Question: I have a plist that I am trying to sort into sections. I have everything setup and it is working but the one thing I cannot setup is the 'numberOfRowsInSection' count. At the moment it displays the first section only ''b'' as shown in the image.
The issue I am having is that I am using plist to populate the table but cannot figure out the section count as below. Also need to sort the table alphabetically.
'''
// Find out the path of recipes.plist
NSString *path = [[NSBundle mainBundle] pathForResource:@"laws" ofType:@"plist"];
// Load the file content and read the data into arrays
NSDictionary *dict = [[NSDictionary alloc] initWithContentsOfFile:path];
//Load Data into Array
self.tableData = [dict objectForKey:@"Laws"];
self.tableIndexData = [dict objectForKey:@"index"]; //containing the index
- (NSInteger)tableView:(UITableView *)tableView numberOfRowsInSection:(NSInteger)section
{
// NSString *sectionTitle = [self.tableIndexData objectAtIndex:section];
// NSArray *sectionAnimals = [self.tableData objectForKey:sectionTitle];
return [self.tableData count];
}
'''

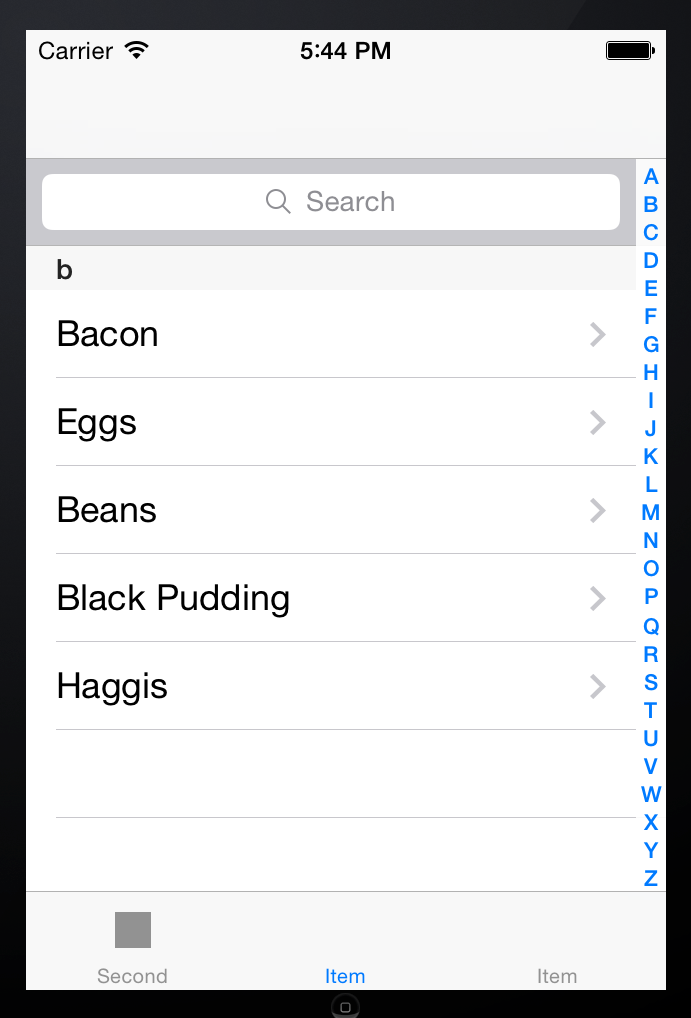
Answer: Multi section tables are typically its hard to see if this is the case in your code because the structure of your object keyed by @"Law" is not apparent from the code you showed. (It will be a lot easier for people to help you if you display the data as it is stored in the plist).
From your code object @"Laws" seems to be an array (1 level rather than an array of arrays or a dictionary with a nested array. Your code betrays the structure :
'''
- (NSInteger)tableView:(UITableView *)tableView numberOfRowsInSection (NSInteger)section
{
// NSString *sectionTitle = [self.tableIndexData objectAtIndex:section];
// NSArray *sectionAnimals = [self.tableData objectForKey:sectionTitle];
return [self.tableData count];
}
'''
What you need to do is 1st of all to have the correct structure ()
once you have that structure, the code for tableviewNumberOfRowsInSection should be something like this for an array of dictionaries with nested arrays:
'''
- (NSInteger)numberOfSectionsInTableView:(UITableView *)tableView
{
return ([font_family_array count]);
}
- (NSInteger)tableView:(UITableView *)tableView numberOfRowsInSection:(NSInteger)section
{
NSDictionary *dictionary = [font_family_array objectAtIndex:section];
NSArray *array = [dictionary objectForKey:@"array"];
NSInteger count = [array count];
return (count);
}
'''
Then to set the section header should be the following:
'''
- (NSString *)tableView:(UITableView *)tableView titleForHeaderInSection:(NSInteger)section {
NSDictionary *dict = [font_family_array objectAtIndex:section];
NSString *title1 = [dict objectForKey:@"family"];
return (title1);
}
'''
In the example below font_family_array is an array of dictionaries with 2 elements
@family contains the header/ title and @array contains the nested array or the contents. As mentioned an array of arrays is also possible,